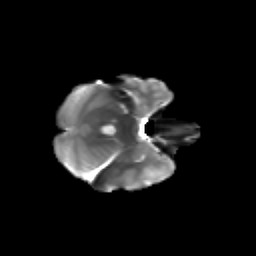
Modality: T2w
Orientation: axial
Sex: female
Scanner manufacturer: siemens
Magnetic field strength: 3 T
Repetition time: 5 s
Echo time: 0.071 s